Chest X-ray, AP view. Patient: 56 years old, sex M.
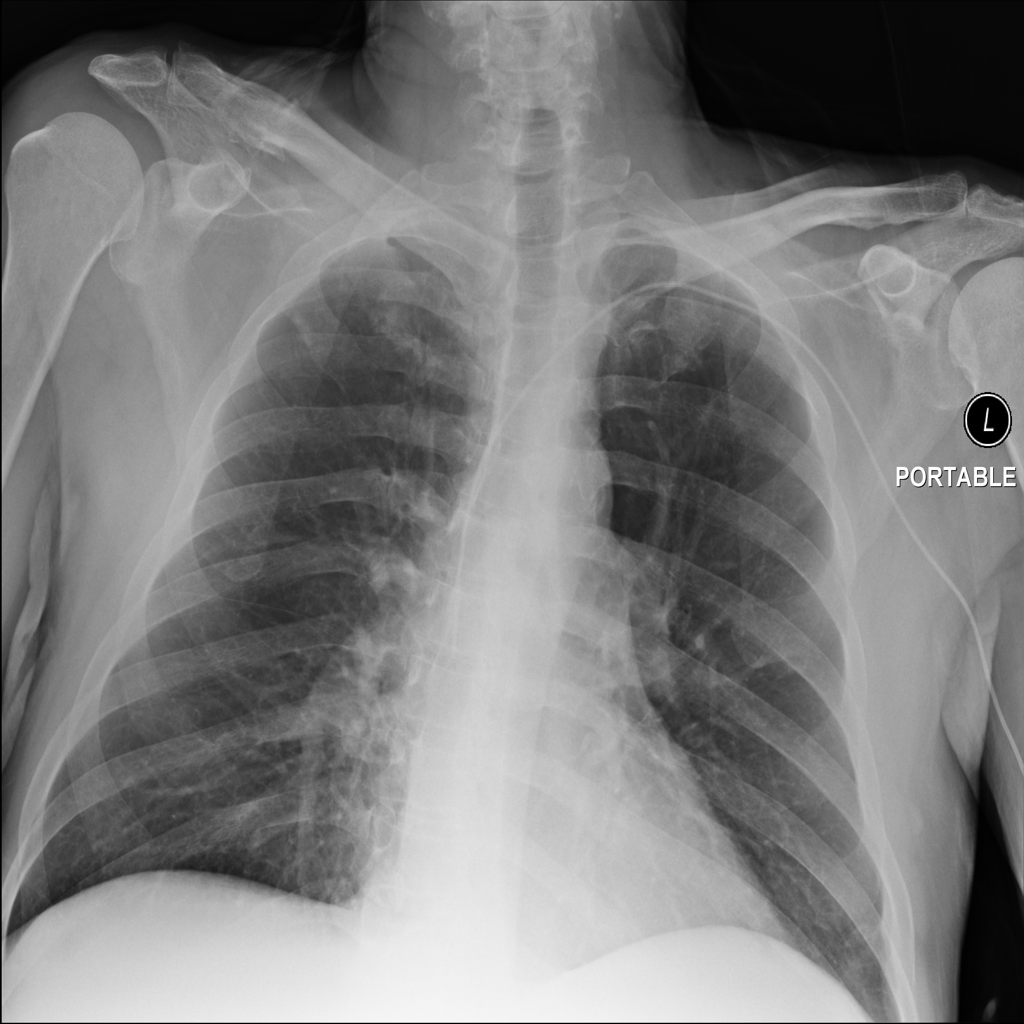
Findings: No Finding